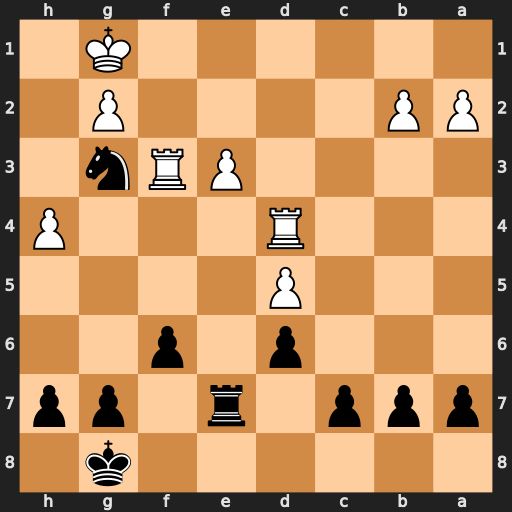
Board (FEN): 6k1/ppp1r1pp/3p1p2/3P4/3R3P/4PRn1/PP4P1/6K1
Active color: b
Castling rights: -
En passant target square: -
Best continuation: Ne2+ Kf2 Nxd4